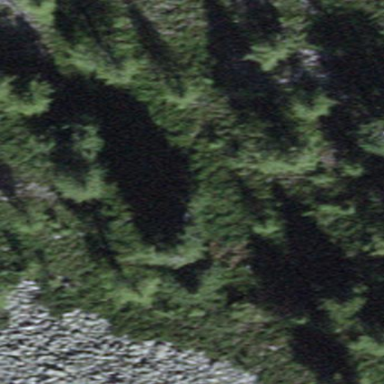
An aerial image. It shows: Forest area.